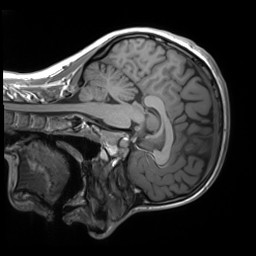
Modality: T1w
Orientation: sagittal
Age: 25
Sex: female
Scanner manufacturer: siemens
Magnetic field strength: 3 T
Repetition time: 1.8 s
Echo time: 0.00241 s